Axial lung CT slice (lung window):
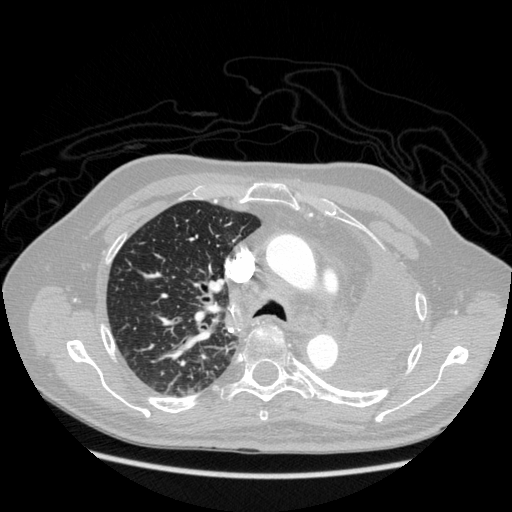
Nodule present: no